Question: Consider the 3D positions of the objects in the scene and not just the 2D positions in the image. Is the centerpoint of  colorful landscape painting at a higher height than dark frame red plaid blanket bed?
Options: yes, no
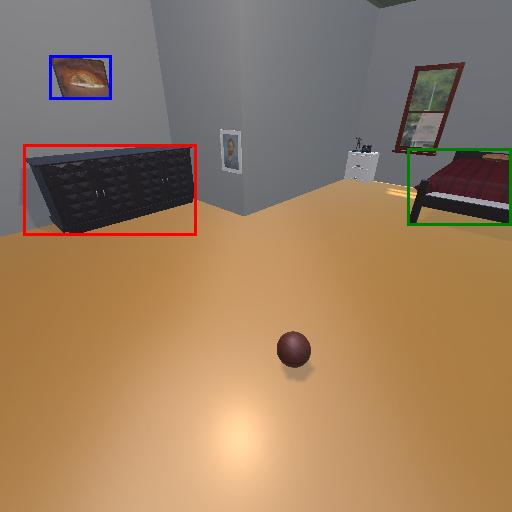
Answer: yes